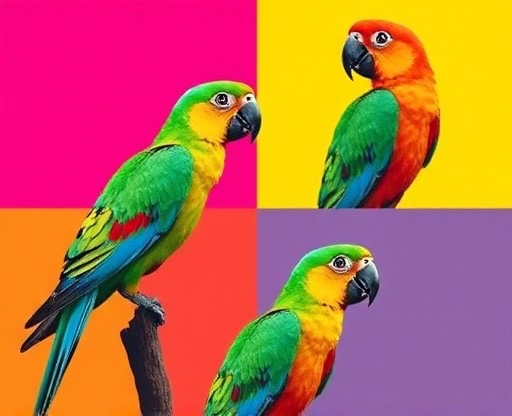
Category: Pets